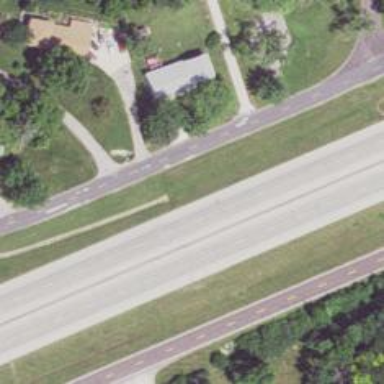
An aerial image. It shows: Trunk highway.